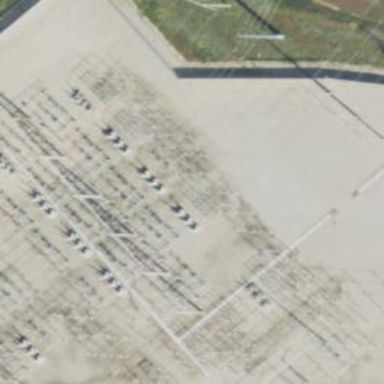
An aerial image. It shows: Switch for power supply.